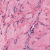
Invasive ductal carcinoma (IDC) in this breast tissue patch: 0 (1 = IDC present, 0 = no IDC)